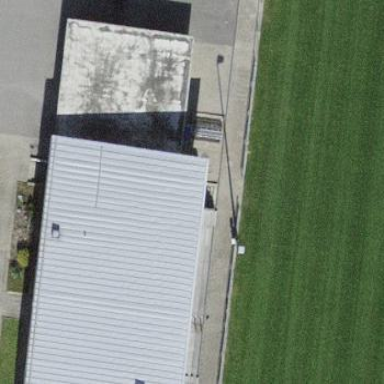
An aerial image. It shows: Sports centre building.